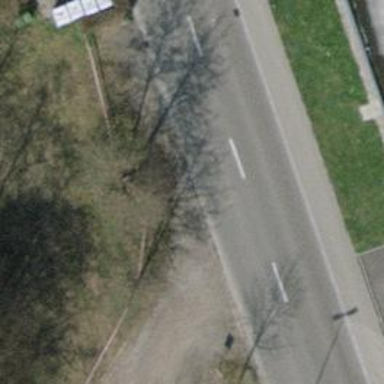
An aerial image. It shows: Bus stop with platform for public transport.